Question: I am creating a Panel with bootstrap and I want to add a glyph in the heading but I want it to be aligned to the right. I added "text-right" to the 'span' tag but it doesn't work.
Code:
'''
div class="panel-group" id="the_items">
<div class="panel panel-default">
<div class="panel-heading" >
<h4>The Item <span class="text-right glyphicon glyphicon-pencil clickable_space" data-toggle="collapse" data-parent="#the_items" data-target="#n_1"></span></h4>
</div>
<div id="n_1" class="panel-collapse collapse">
<div class="panel-body">
The body
</div>
</div>
</div>
</div>
'''
Picture:

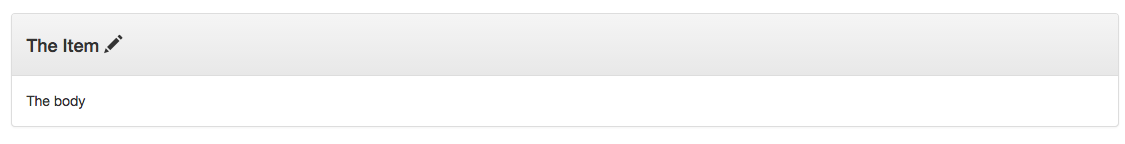
Answer: Try 'pull-right' instead of 'text-right':
'''
<span class="pull-right glyphicon glyphicon-pencil clickable_space" data-toggle="collapse" data-parent="#the_items" data-target="#n_1">
'''
Actually 'text-right' is also working, but since the width of the span fits it's element, it doesn't really matter if you align the text right, left or center. 'pull-right' aligns the element to the right of it's parent.